Question: On my site when comment text contains my company name, then I want this name to be highlighted. This comments are retrieved from my mysql database. So how can I change the color (highlight anyway) of my company name if it exists in a comment? I can't use '<span>' because comments are dynamic. So please help me.
'''
<?php
$paragraph=$row['textColumn'];//from database
//now it is
$paragraph='This is my companyName To be highlighted.This is companyName To be highlighted.This is my companyName To be highlighted.This is companyName To be highlighted.';
echo '<p>'.$paragraph.'</p>';
?>
'''

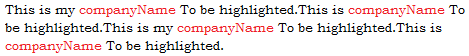
Answer: <URL>
'''
$paragraph = $row['textColumn'];//from database
//now it is
$paragraph = str_replace('companyName', '<span class="highlightClass">companyName</span>', $paragraph);
echo '<p>'.$paragraph.'</p>';
'''